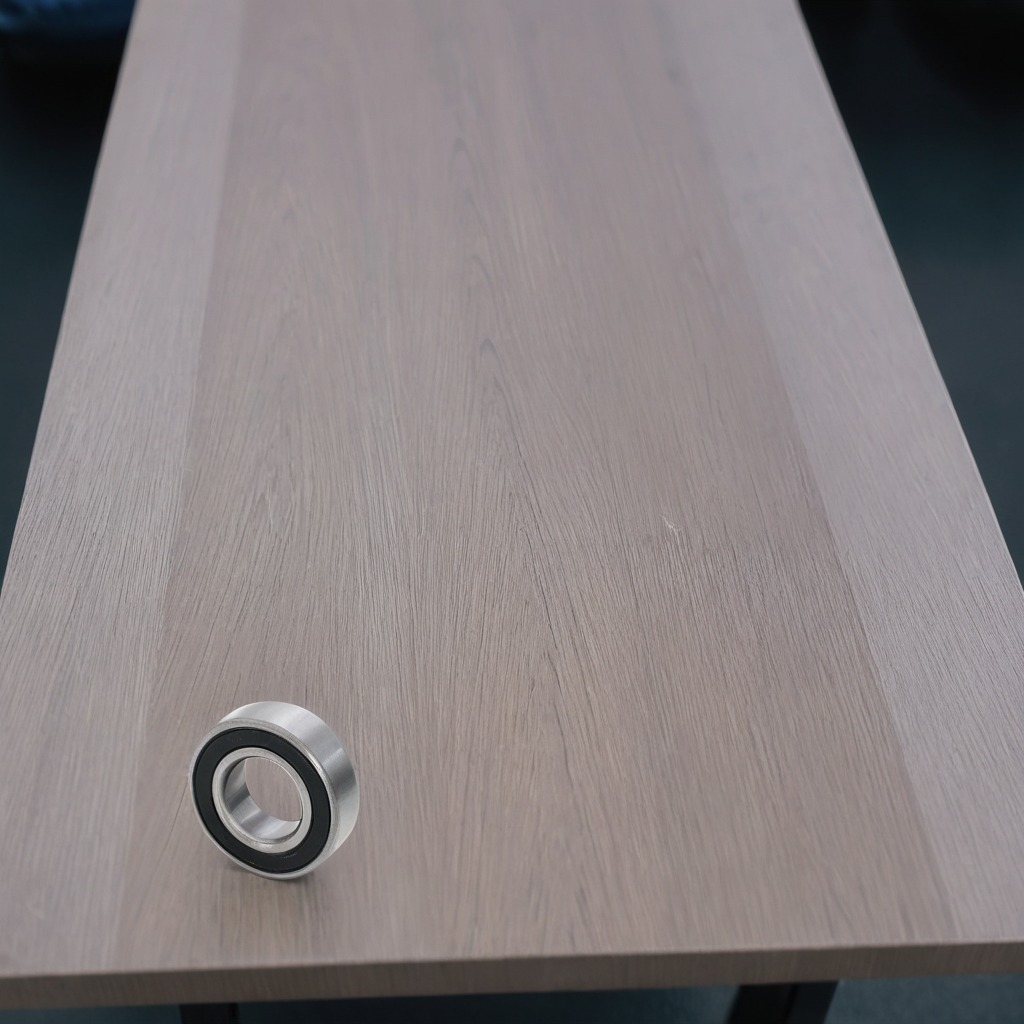
A metal ball bearing is lying on the old table with faint burn marks in a small garage at twilight.